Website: crate-barrel
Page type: review-order
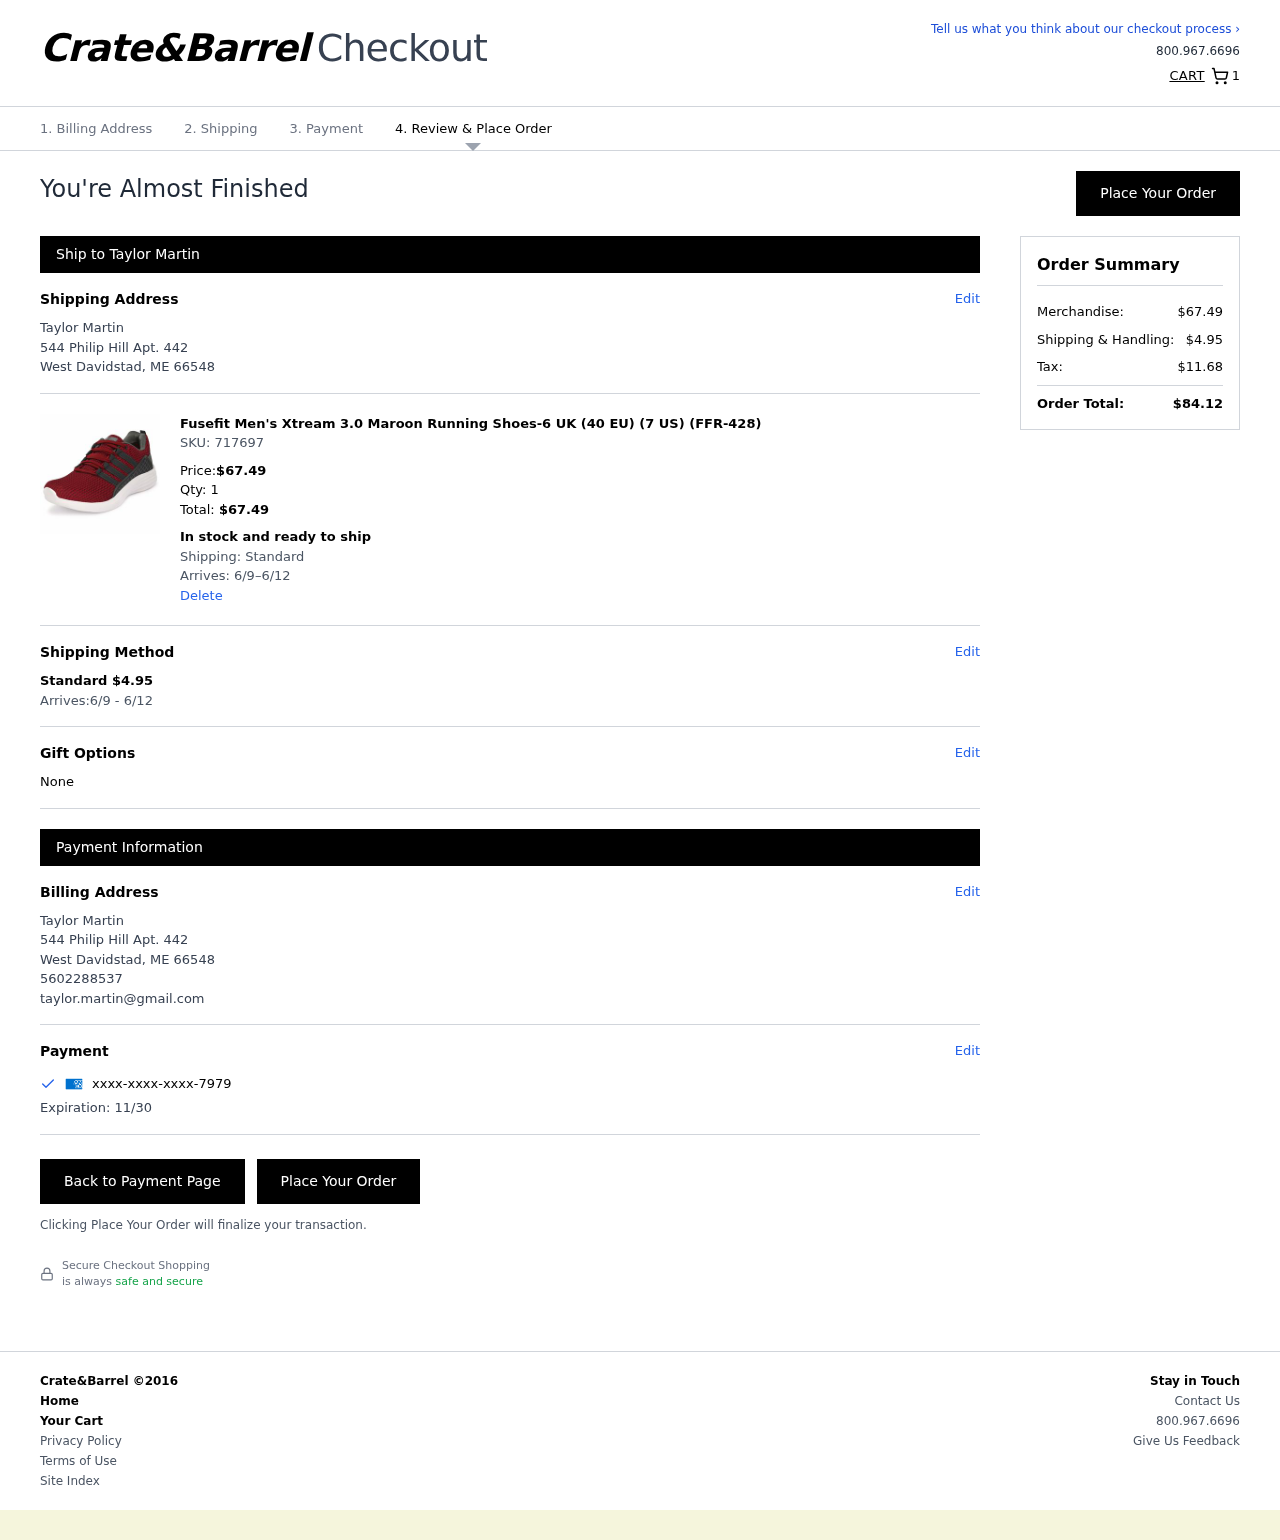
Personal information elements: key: PII_CARD_EXPIRY
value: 11/30
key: PII_CARD_LAST4
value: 7979
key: PII_EMAIL
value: taylor.martin@gmail.com
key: PII_FULLNAME
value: Taylor Martin
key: PII_PHONE
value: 5602288537
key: PII_FIRSTNAME
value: Taylor
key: PII_LASTNAME
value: Martin
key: PII_FULLNAME2
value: Taylor Martin
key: PII_FULLNAME3
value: Taylor Martin
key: PII_FIRSTNAME2
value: Taylor
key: PII_FIRSTNAME3
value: Taylor
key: PII_LASTNAME2
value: Martin
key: PII_LASTNAME3
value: Martin
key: PII_FIRSTNAME_DERIVED
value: Taylor
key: PII_LASTNAME_DERIVED
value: Martin
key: PII_FULLNAME_DERIVED
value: Taylor Martin
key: PII_NAME_FULL_DERIVED
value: Taylor Martin
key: PII_STREET
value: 544 Philip Hill Apt. 442
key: PII_CITY
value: West Davidstad
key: PII_STATE_ABBR
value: ME
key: PII_POSTCODE
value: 66548
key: PII_POSTCODE_FULL
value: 66548
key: PII_POSTCODE_NUMERIC
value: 66548
Product elements: key: PRODUCT1_NAME
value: Fusefit Men's Xtream 3.0 Maroon Running Shoes-6 UK (40 EU) (7 US) (FFR-428)
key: PRODUCT1_PRICE
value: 67.49
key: PRODUCT1_QUANTITY
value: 1
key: PRODUCT1_TOTAL
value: $67.49
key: PRODUCT_SKU_ID
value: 717697
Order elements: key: ORDER_NUM_ITEMS
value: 1
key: ORDER_DELIVERY_RANGE
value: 6/9–6/12
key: ORDER_SHIPPING_COST2
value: $4.95
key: ORDER_DELIVERY_RANGE2
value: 6/9 - 6/12
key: ORDER_SUBTOTAL
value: $67.49
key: ORDER_SHIPPING_COST3
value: $4.95
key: ORDER_TAX
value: $11.68
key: ORDER_TOTAL
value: $84.12